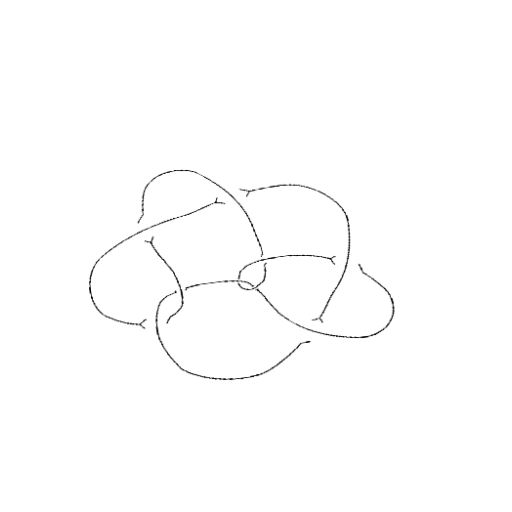
Crossing number: 9